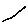
Label: line